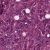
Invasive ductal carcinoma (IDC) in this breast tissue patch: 1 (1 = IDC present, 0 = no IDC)